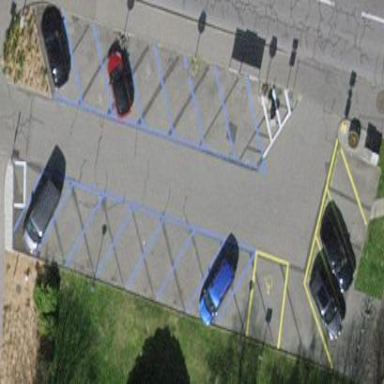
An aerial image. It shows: Parking area with surface.